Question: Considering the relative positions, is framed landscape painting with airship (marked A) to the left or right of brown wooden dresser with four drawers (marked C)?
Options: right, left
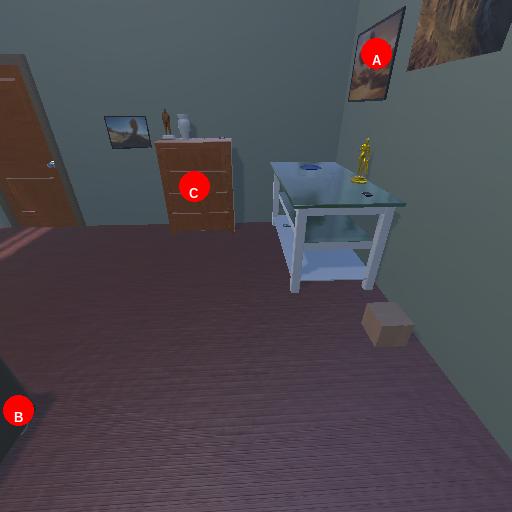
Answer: right